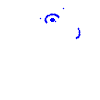
Particle: proton